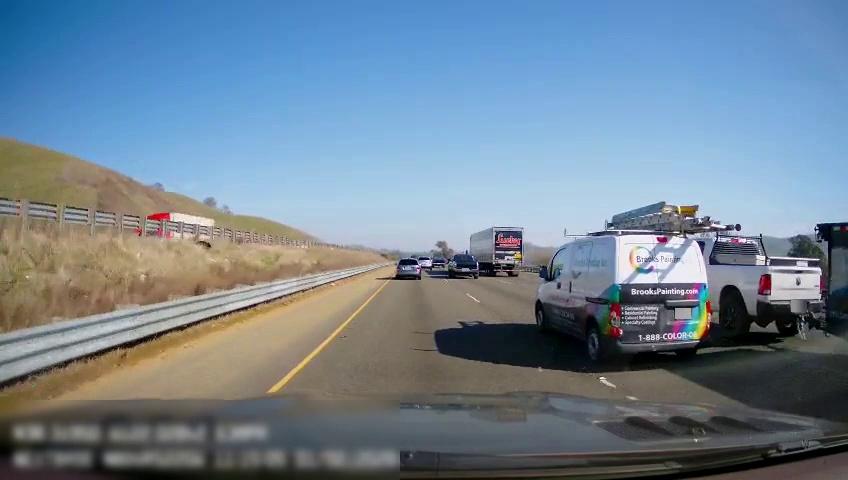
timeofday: Day
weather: Sunny
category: Drivable Space
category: Vehicles | Truck
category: Vehicles | Truck
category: Vehicles | Truck
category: Vehicles | SUV
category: Vehicles | Truck
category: Vehicles | Truck
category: Vehicles | Other LV
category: Vehicles | Van
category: Vehicles | SUV
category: Lanes | Current Lane
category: Lanes | Current Lane